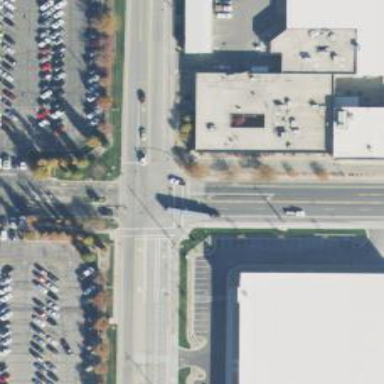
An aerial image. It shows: Crossing with line markings on the road.